Interaction volume radius: 5 \u00c5
Interaction volume height: 25 \u00c5
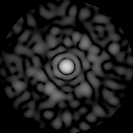
Disorder parameter: 0.8349